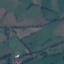
Land use / land cover class: Pasture